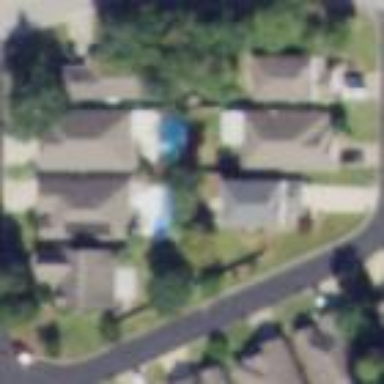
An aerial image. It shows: Residential area consisting of single-family homes.